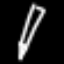
Label: pencil